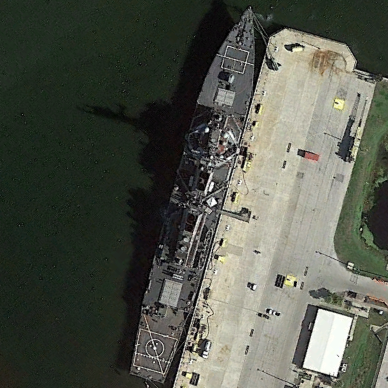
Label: destroyer